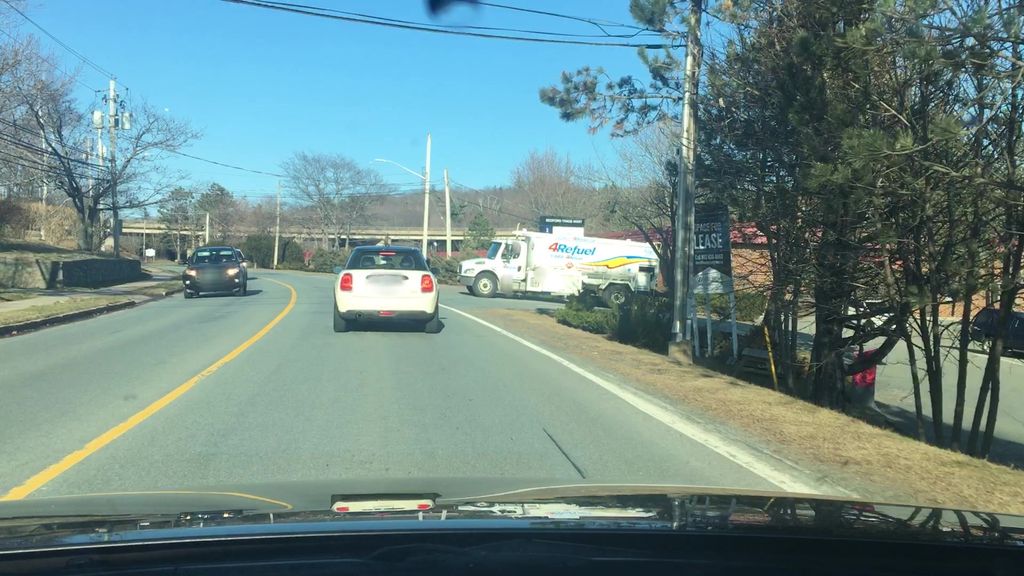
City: halifax